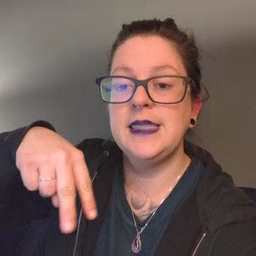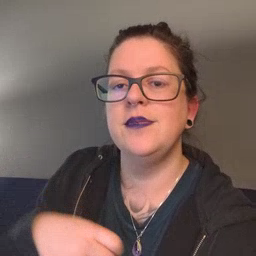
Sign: dance